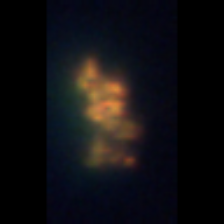
Taxon: Unknown_detritus
Group: Unknown